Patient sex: M
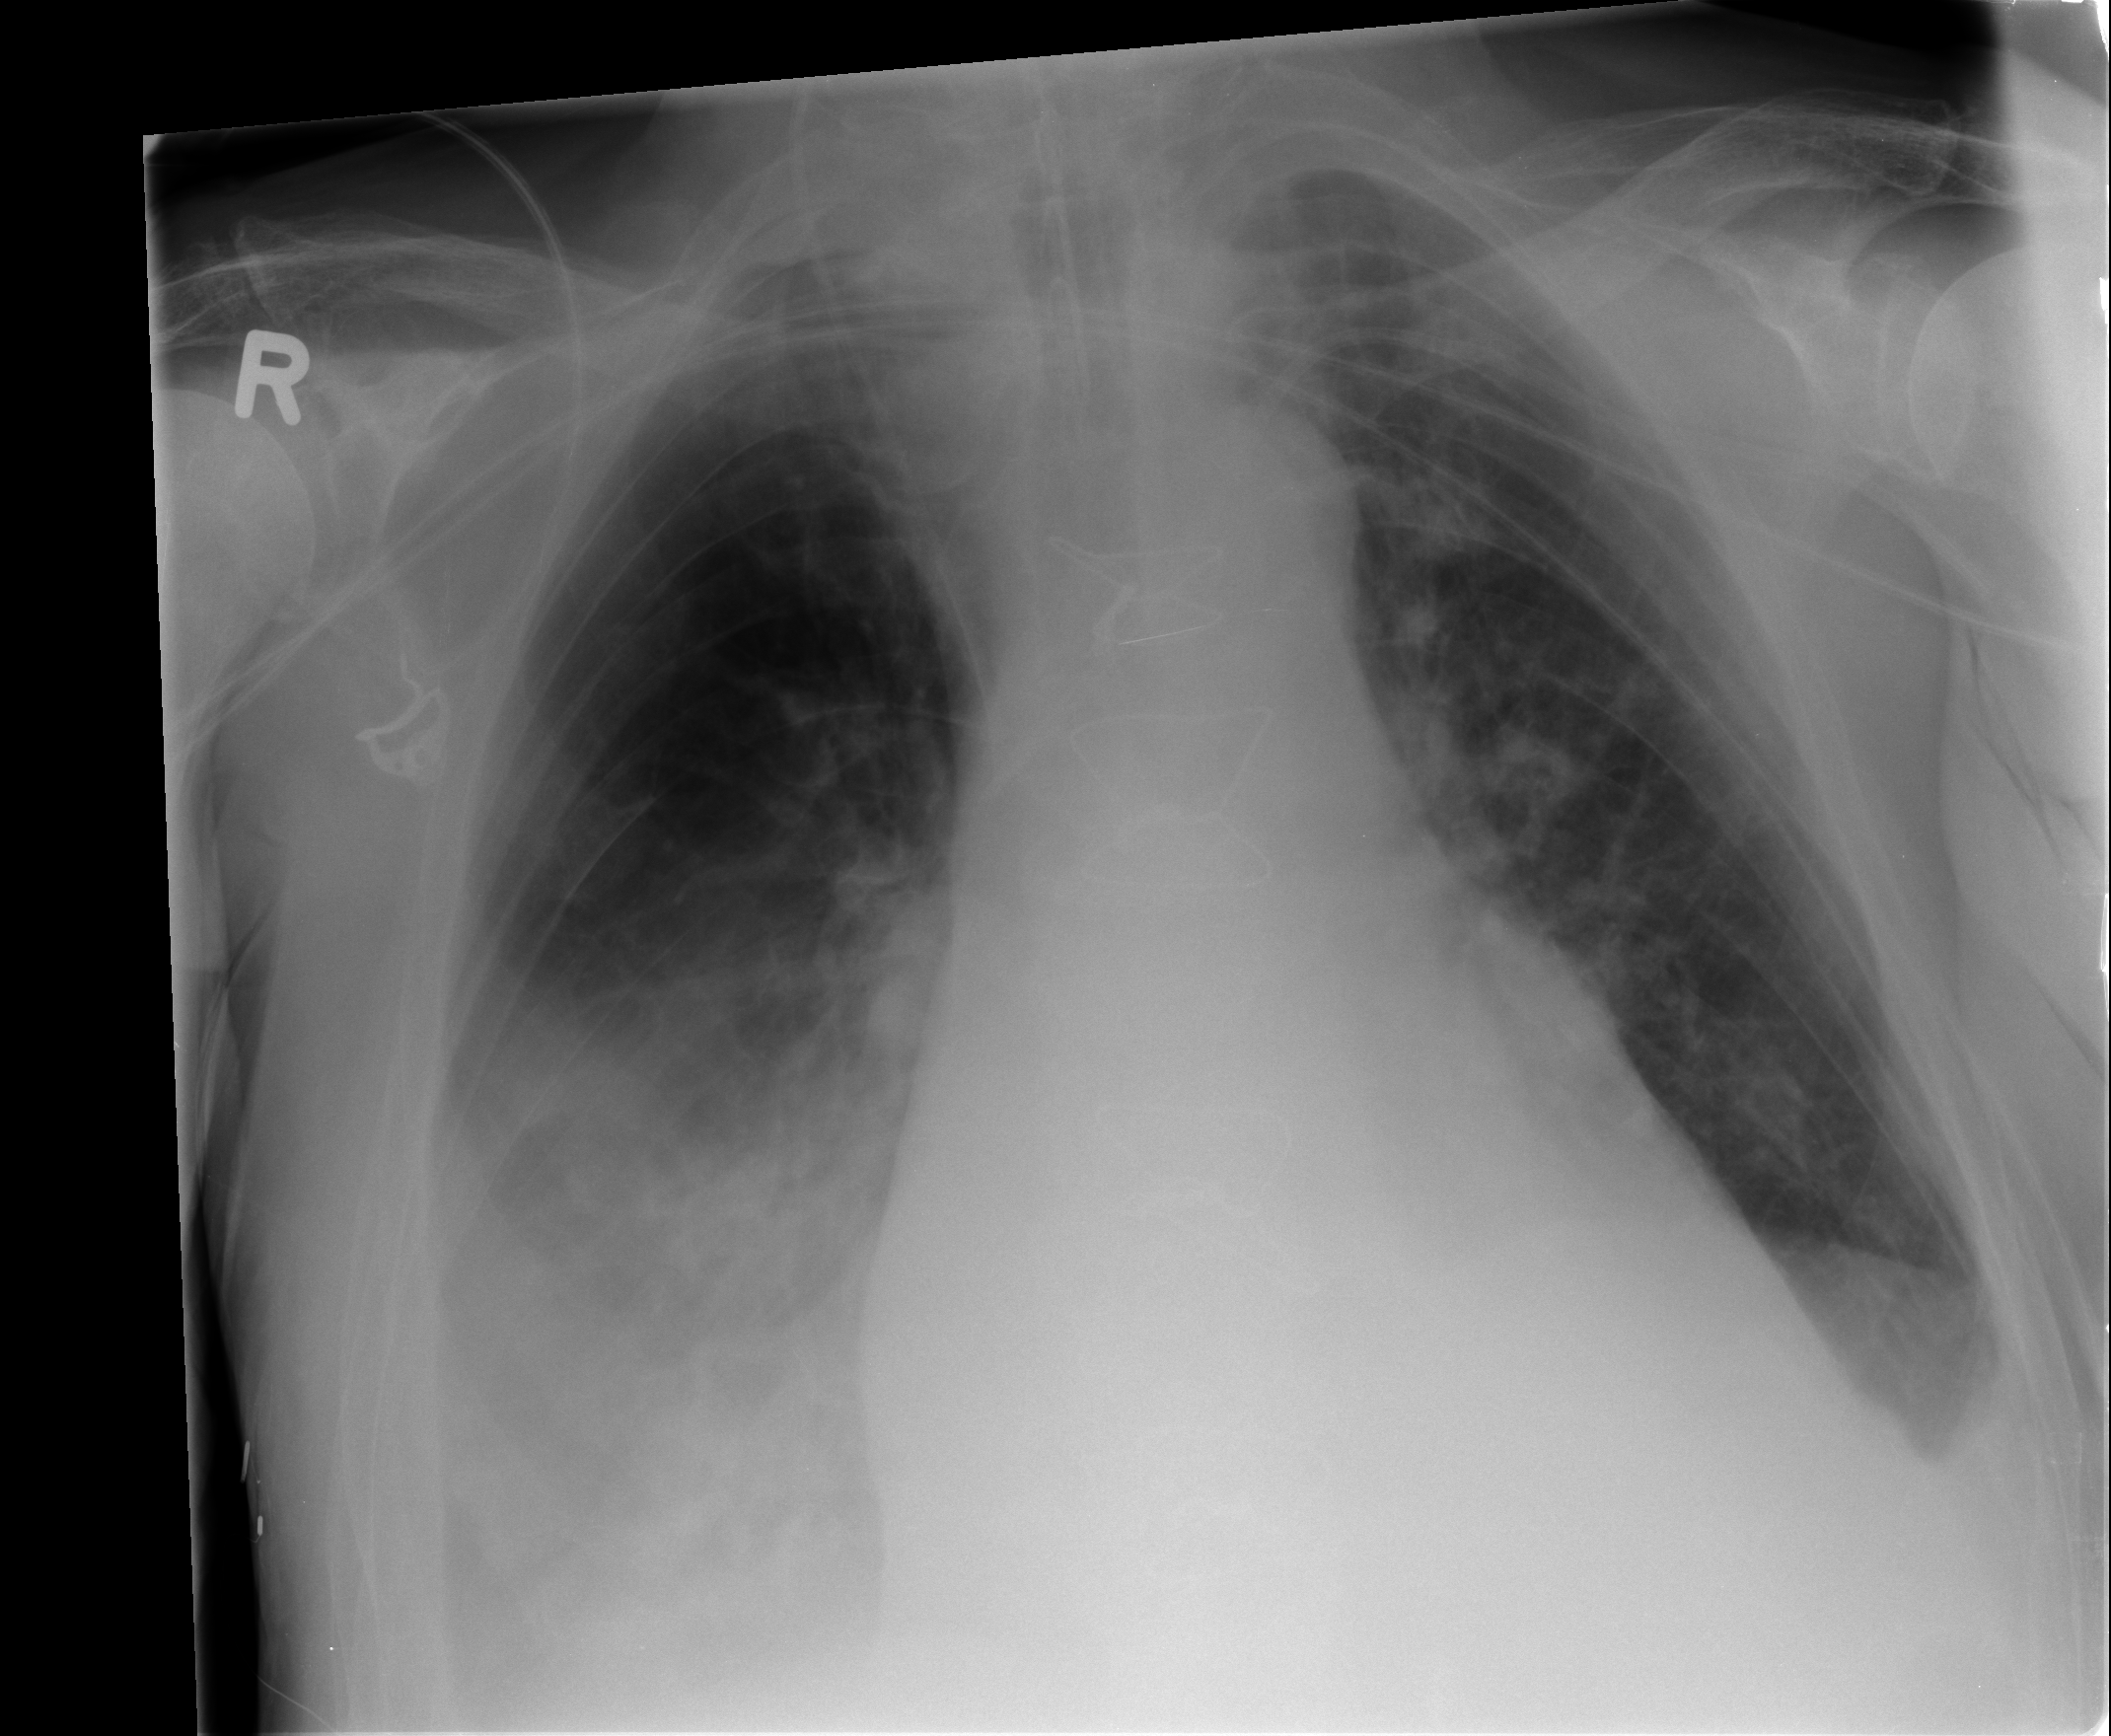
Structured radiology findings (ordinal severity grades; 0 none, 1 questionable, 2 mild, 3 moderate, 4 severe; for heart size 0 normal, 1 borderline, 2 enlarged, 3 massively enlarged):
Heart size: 2
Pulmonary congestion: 2
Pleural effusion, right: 3
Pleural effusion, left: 2
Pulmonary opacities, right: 0
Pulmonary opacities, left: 0
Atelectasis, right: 2
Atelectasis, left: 1